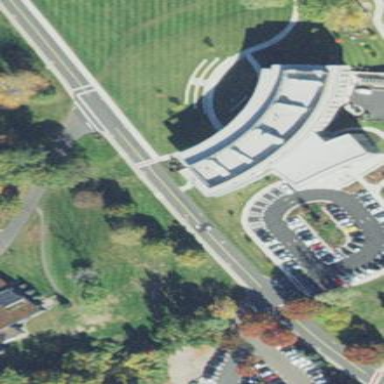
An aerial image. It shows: University building.